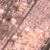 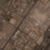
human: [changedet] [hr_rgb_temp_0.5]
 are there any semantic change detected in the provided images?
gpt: Nothing has changed.